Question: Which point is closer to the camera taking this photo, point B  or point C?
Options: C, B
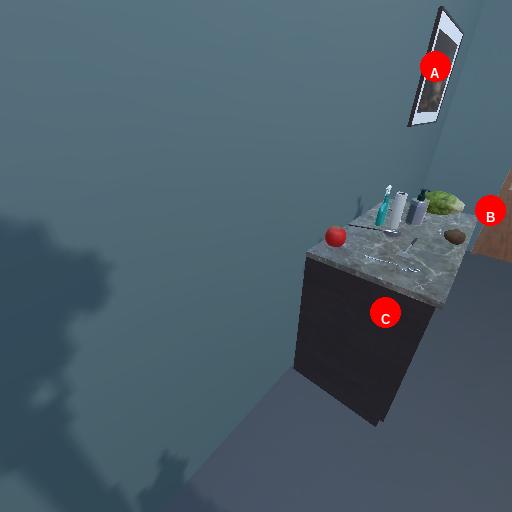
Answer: C